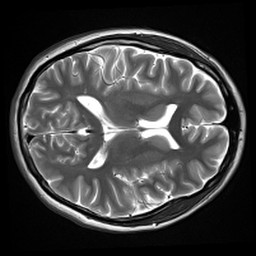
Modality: inplaneT2
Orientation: axial
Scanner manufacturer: siemens
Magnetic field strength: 3 T
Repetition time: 7.02 s
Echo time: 0.069 s